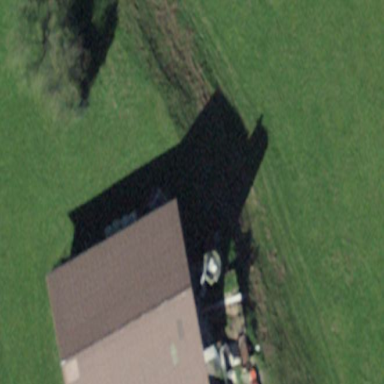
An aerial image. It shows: Rural barn.